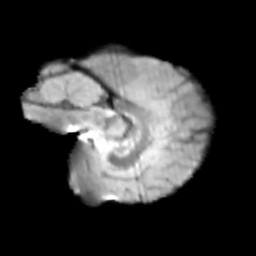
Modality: T2w
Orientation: sagittal
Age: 13
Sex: female
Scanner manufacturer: siemens
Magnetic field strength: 3 T
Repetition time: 3.8 s
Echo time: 0.07 s